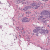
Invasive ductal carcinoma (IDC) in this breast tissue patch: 1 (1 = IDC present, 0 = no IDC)